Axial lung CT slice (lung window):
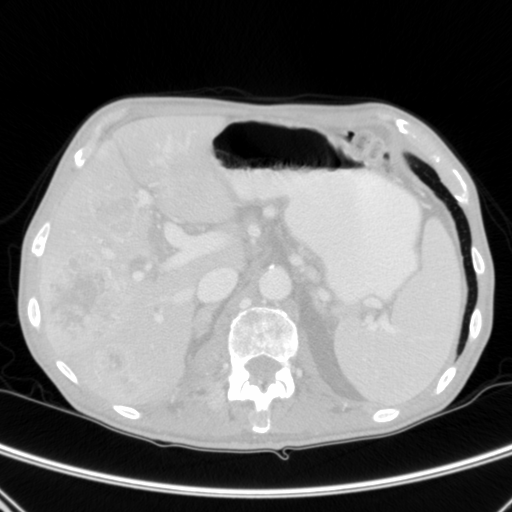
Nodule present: no